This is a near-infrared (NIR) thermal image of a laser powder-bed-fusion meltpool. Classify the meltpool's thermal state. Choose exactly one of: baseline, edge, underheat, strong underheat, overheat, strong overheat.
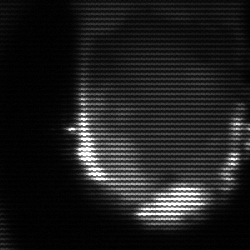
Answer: baseline